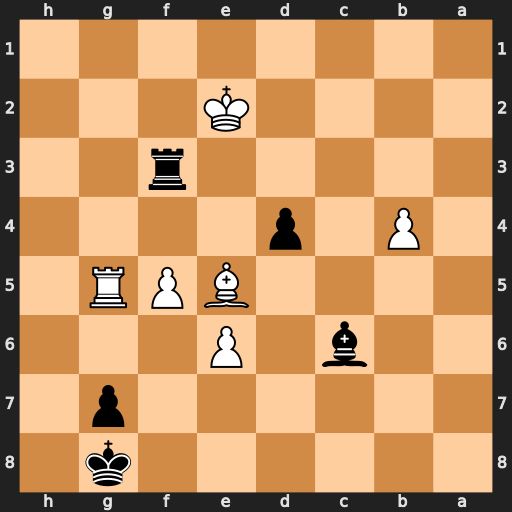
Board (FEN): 6k1/6p1/2b1P3/4BPR1/1P1p4/5r2/4K3/8
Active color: b
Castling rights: -
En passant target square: -
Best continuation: Re3+ Kd2 Rxe5